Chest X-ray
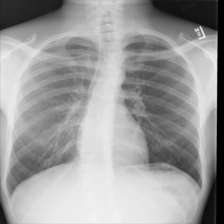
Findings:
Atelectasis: negative
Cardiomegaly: negative
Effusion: negative
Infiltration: negative
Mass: negative
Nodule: negative
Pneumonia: negative
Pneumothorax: negative
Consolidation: negative
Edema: negative
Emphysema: negative
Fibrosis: negative
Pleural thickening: negative
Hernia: negative